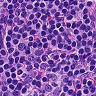
Metastatic tissue present: no